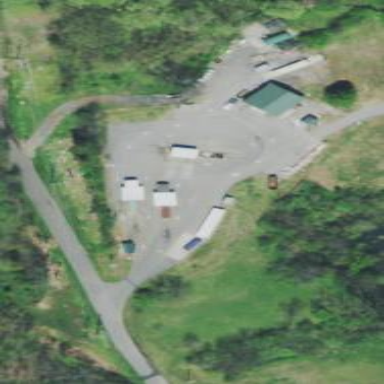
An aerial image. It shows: Waste transfer station.